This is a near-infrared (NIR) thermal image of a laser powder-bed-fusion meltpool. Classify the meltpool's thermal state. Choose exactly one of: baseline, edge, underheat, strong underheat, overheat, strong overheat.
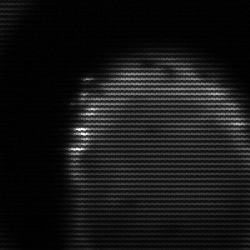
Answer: edge